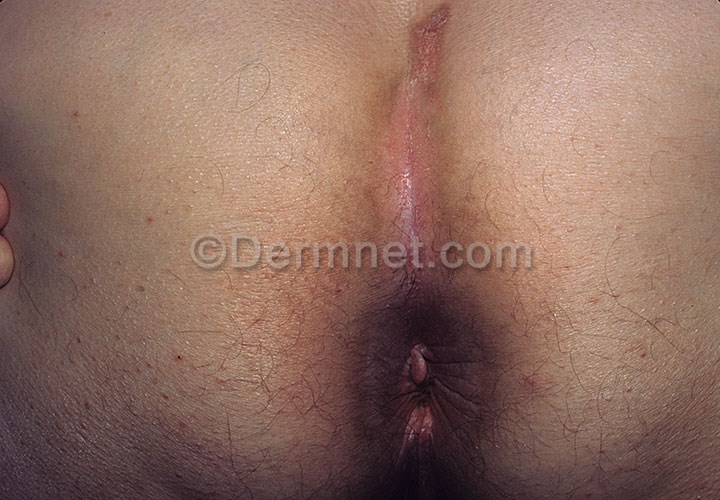
Disease: Psoriasis pictures Lichen Planus and related diseases